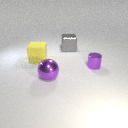
small purple metal cylinder in front of large gray metal cube